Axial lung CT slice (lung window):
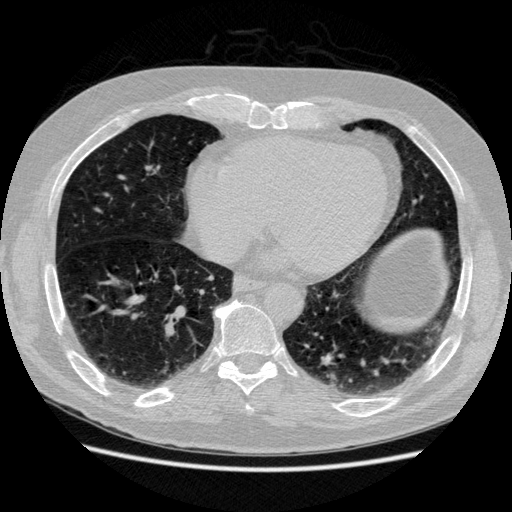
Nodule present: no